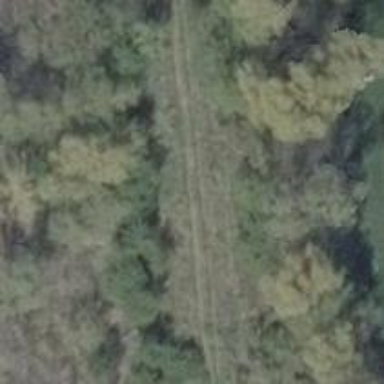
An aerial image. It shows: Dirt track road with grade 4 track type.